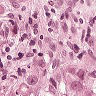
Metastatic tissue present: yes